Question: I have a PCA with more than 150 variables, when plotting the loadings the PCA become obviously a mess. Is there a way to plot only selected loadings?
As an example: with iris I end up with 4 loadings, how can I only plot 1 (let say Sepal.Width).
'''
library(ggfortify)
df <- iris[1:4]
pca_res <- prcomp(df, scale. = TRUE)
autoplot(pca_res, data = iris, colour = 'Species', loadings = TRUE, loadings.label=1)
'''
PCA example with iris and 4 loadings

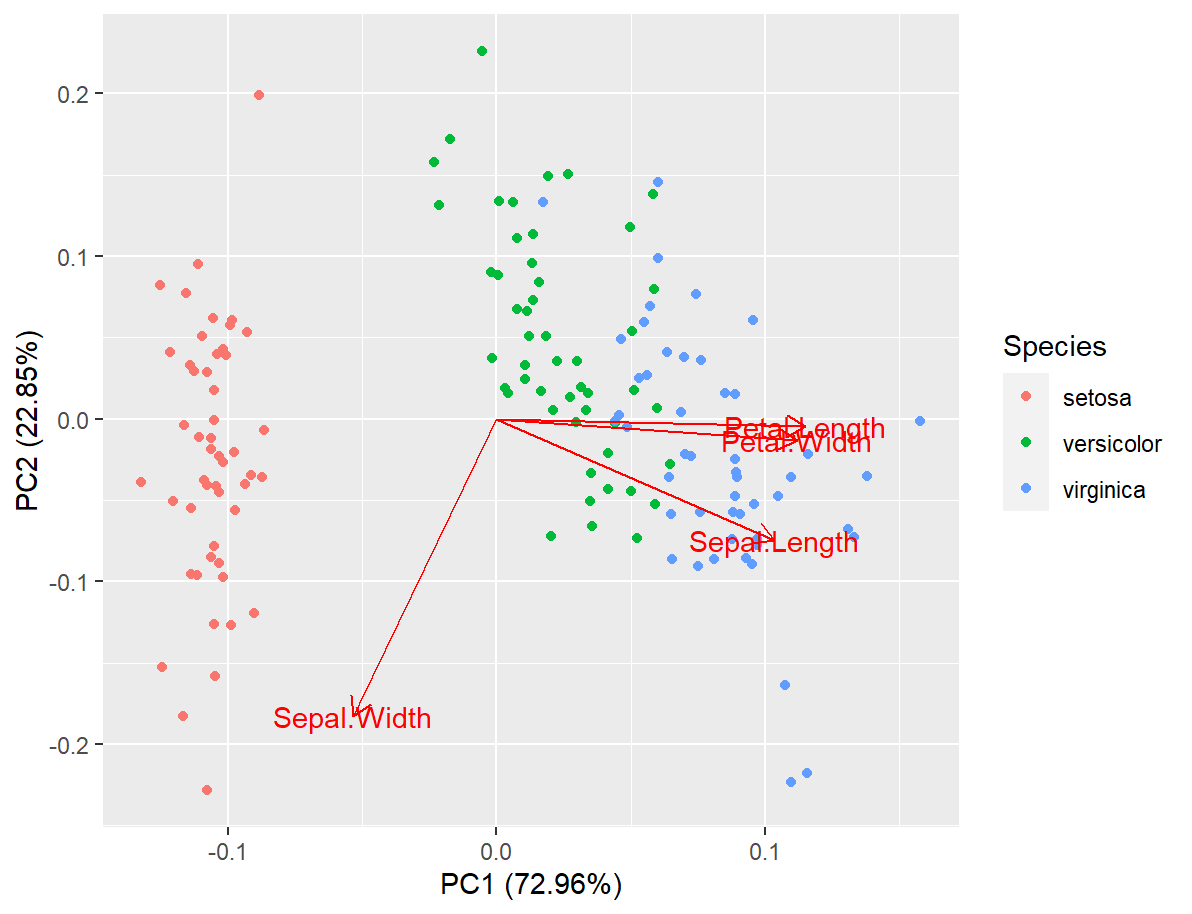
Answer: ### Hi Werc welcome to SO:
a small disclaimer: This is a proper Solution to this missing feature but more of a hack, a proper solution imo, would contain editing the source code of the package and opening a pull request (or opening a feature request on github ).
However here's a little "hack" to help you for now by editing the ggplot object:
'''
library(ggfortify)
df <- iris[1:4]
pca_res <- prcomp(df, scale. = TRUE)
p0<-autoplot(pca_res, data = iris, colour = 'Species',loadings=TRUE, loadings.label=1)
p0 # default plot
# check which layers are relevant:
p0$layers # layers 2 (segment) and 3 (text)
# edit ggplot object geom_segment layer:
p0$layers[[2]]$data<-p0$layers[[2]]$data["Sepal.Width",]
# edit ggplot object geom_text layer:
p0$layers[[3]]$data<-p0$layers[[3]]$data["Sepal.Width",]
p0 # new Plot
'''
This gives you the requested Output of only as a loading on your PCA plot:
<URL>